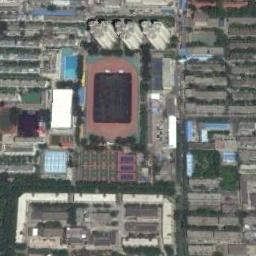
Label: ground_track_field